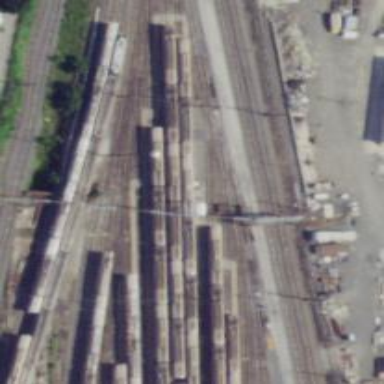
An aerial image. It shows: Railway yard.